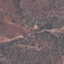
Land use / land cover: PermanentCrop